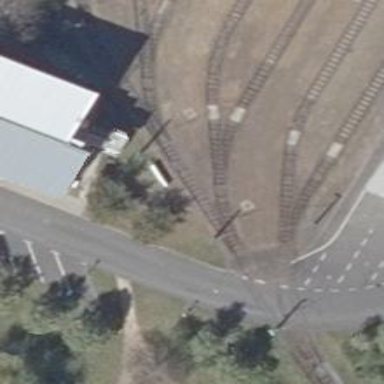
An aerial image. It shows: Tram railway service yard with electrified contact line.